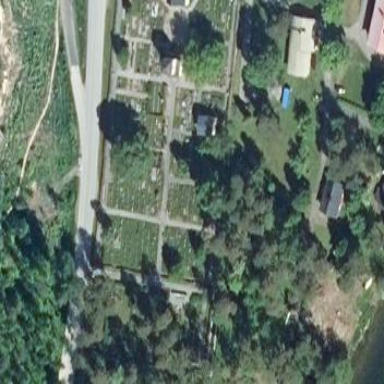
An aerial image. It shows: Grave yard.